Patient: sex F, age 66
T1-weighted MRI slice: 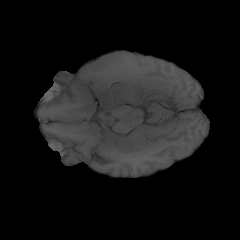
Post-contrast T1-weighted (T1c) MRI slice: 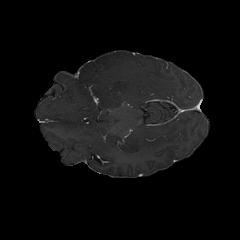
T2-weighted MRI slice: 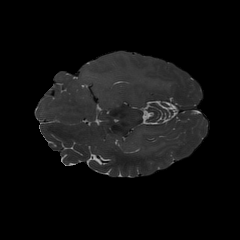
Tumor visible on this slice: yes
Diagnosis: Astrocytoma, IDH-wildtype
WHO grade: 2